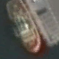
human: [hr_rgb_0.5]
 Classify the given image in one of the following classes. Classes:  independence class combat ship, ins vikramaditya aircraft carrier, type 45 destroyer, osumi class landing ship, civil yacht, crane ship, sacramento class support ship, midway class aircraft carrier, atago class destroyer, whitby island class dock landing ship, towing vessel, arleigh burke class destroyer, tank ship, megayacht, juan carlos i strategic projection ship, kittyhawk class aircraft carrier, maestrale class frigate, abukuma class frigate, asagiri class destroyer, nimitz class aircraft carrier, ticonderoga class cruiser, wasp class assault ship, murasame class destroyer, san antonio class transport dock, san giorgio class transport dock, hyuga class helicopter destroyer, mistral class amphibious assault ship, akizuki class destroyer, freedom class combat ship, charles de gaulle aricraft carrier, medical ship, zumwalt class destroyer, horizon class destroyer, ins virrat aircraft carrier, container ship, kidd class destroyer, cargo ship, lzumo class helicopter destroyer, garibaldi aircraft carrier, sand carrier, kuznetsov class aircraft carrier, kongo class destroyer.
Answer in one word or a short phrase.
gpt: Towing vessel